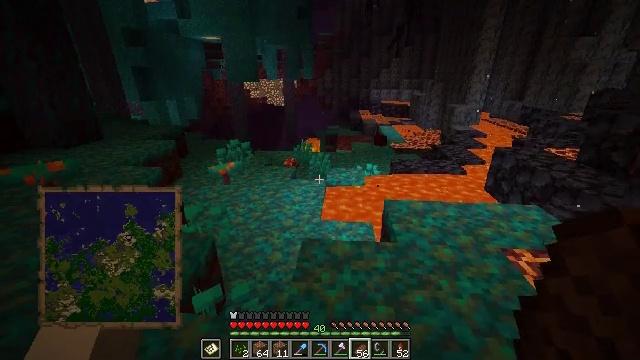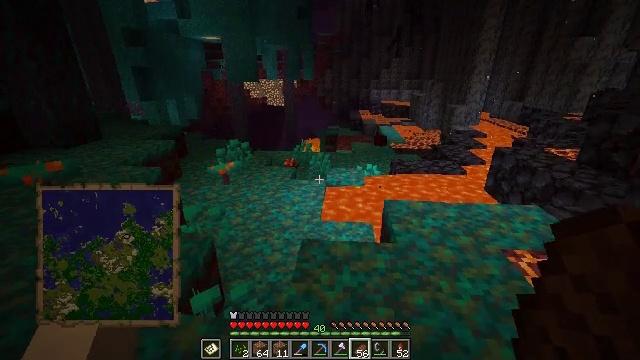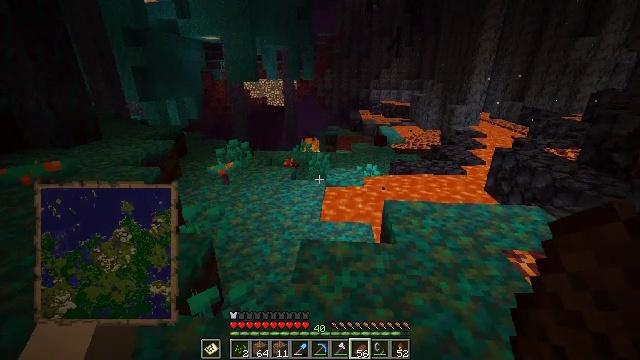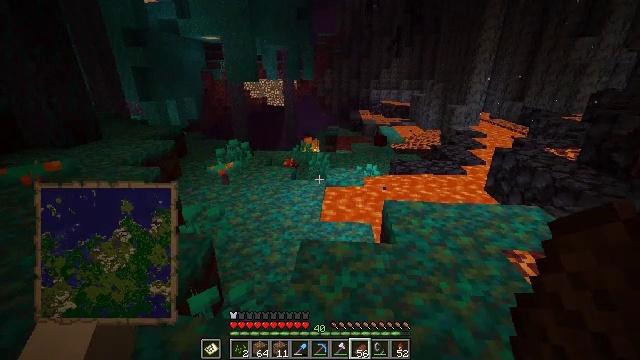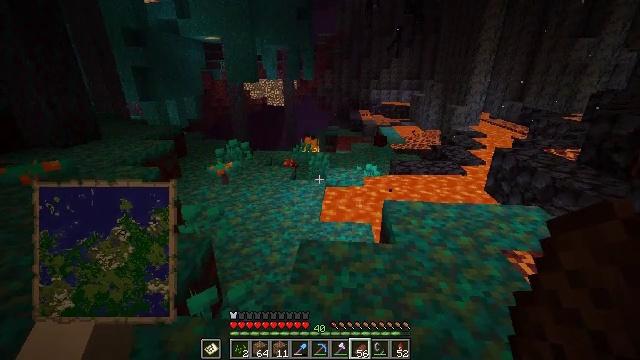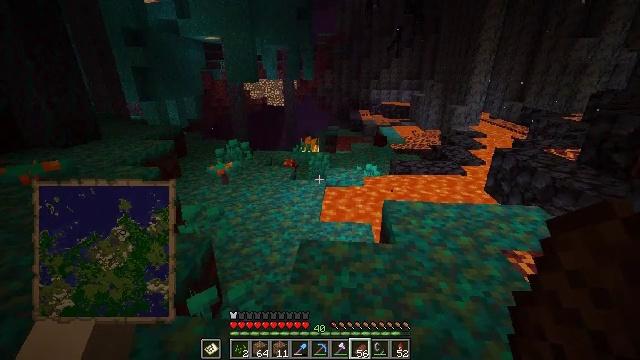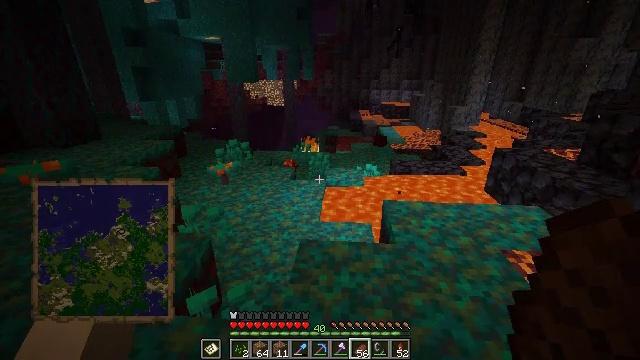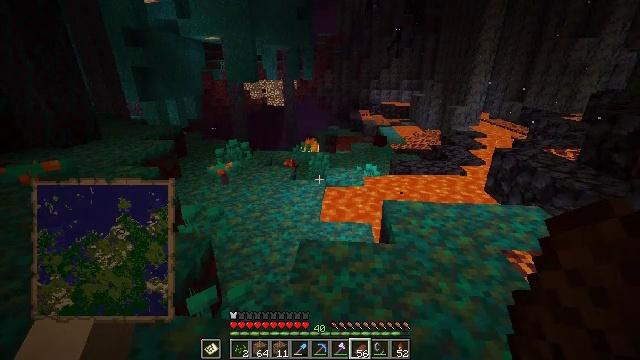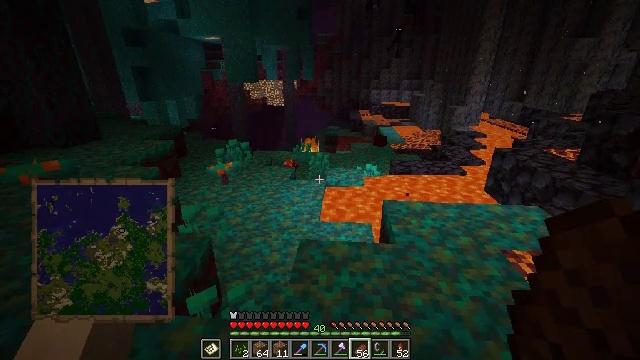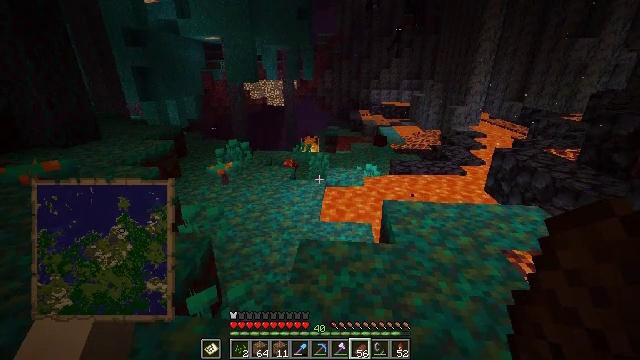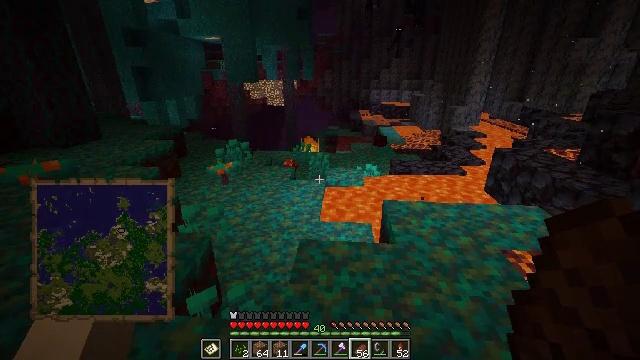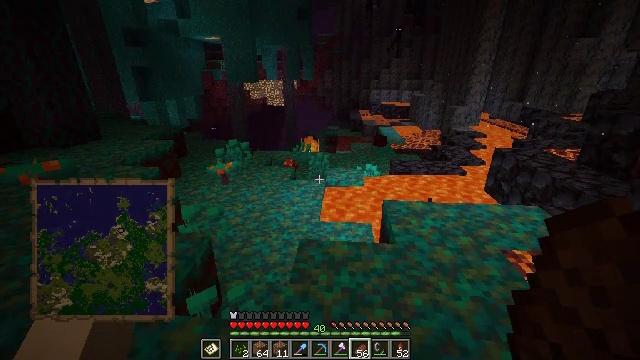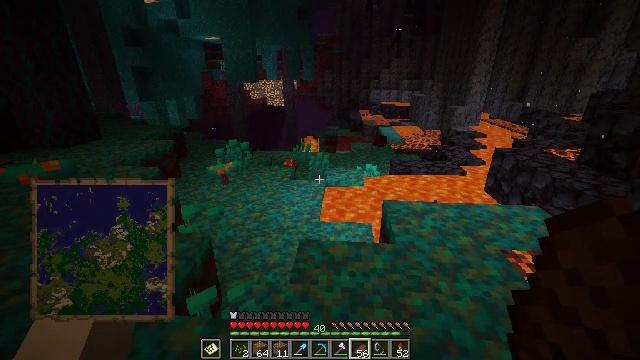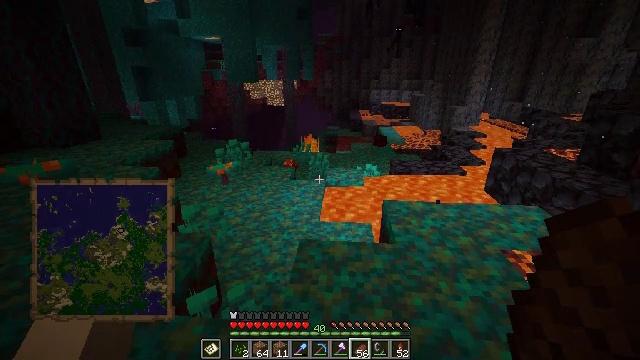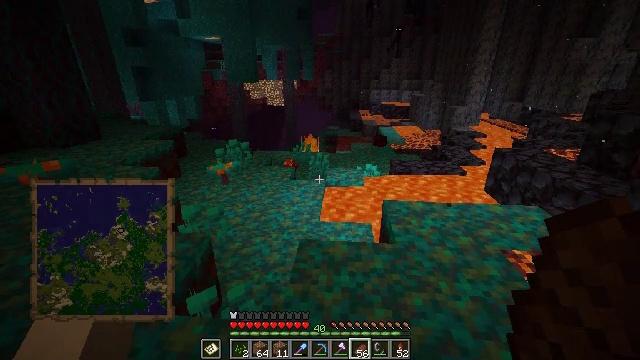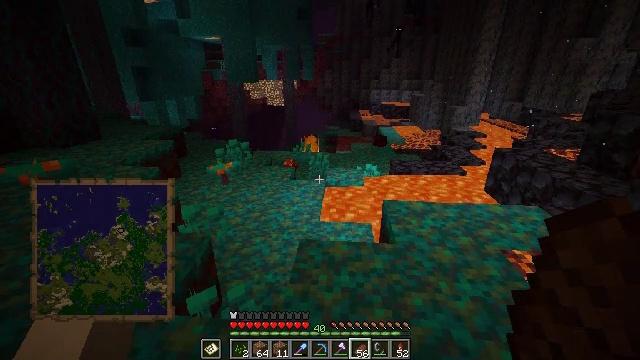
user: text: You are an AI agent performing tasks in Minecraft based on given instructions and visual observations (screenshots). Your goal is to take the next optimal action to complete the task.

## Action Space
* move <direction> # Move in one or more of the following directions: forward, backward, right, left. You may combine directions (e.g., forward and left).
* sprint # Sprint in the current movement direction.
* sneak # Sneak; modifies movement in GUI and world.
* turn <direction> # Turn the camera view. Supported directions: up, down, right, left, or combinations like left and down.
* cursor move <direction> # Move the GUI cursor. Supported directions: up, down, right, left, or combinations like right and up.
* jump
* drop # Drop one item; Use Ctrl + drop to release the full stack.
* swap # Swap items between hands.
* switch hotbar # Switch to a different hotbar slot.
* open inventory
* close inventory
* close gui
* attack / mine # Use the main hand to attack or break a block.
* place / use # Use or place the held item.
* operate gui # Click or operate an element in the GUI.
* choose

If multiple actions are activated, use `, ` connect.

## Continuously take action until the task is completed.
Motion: motion action
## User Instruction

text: Combat the magma cube.
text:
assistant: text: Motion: no_op
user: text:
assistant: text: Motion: no_op
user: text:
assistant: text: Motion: no_op
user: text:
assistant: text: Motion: no_op
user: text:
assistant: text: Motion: no_op
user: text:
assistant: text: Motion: no_op
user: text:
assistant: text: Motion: no_op
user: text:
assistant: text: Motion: no_op
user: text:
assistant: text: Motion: no_op
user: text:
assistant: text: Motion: no_op
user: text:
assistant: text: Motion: no_op
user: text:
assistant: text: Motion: no_op
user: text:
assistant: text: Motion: no_op
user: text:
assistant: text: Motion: no_op
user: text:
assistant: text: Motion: no_op
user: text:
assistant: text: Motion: no_op
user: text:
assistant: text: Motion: no_op
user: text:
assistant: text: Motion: no_op
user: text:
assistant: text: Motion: no_op
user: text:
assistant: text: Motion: no_op
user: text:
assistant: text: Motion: no_op
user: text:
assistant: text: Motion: move left
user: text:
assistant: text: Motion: move left
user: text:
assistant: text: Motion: move left
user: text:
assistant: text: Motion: move left
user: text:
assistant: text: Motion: move left
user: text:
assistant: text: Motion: move left
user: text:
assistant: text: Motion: move left
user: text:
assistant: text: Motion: move left
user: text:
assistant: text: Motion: move forward and move left